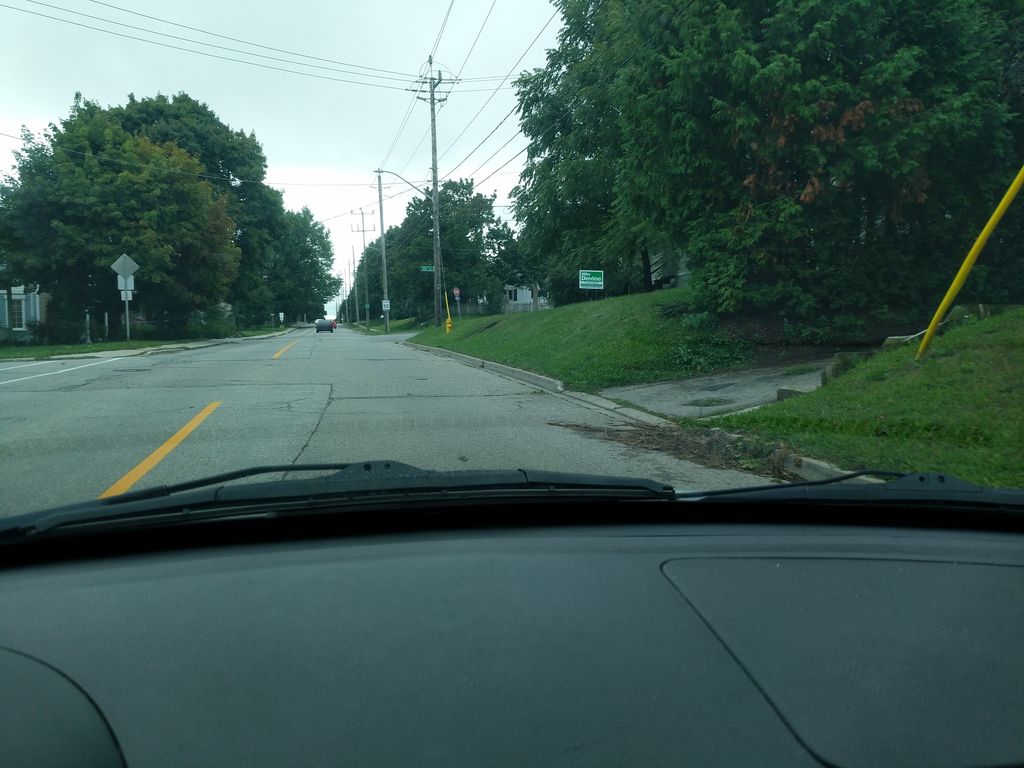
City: kitchener-waterloo